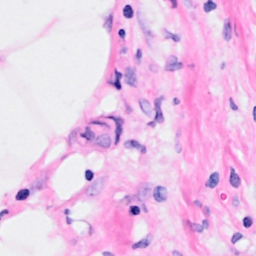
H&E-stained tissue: Breast